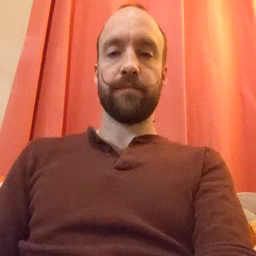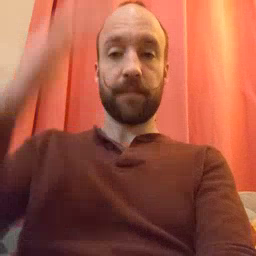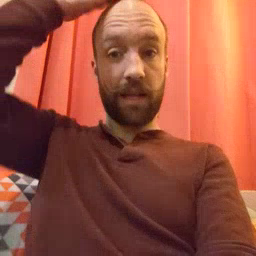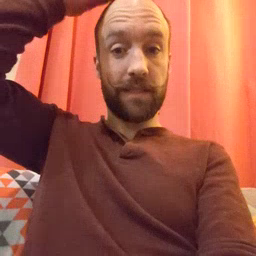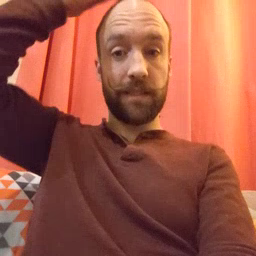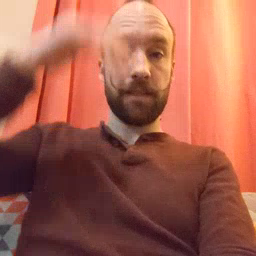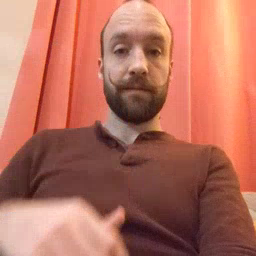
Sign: hat